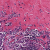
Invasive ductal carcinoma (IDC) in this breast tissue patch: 0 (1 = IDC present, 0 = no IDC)